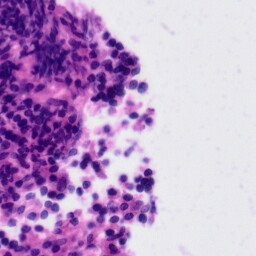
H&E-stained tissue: Tonsil